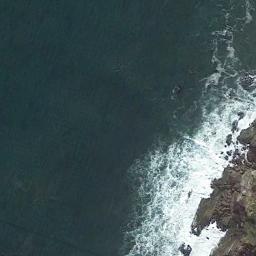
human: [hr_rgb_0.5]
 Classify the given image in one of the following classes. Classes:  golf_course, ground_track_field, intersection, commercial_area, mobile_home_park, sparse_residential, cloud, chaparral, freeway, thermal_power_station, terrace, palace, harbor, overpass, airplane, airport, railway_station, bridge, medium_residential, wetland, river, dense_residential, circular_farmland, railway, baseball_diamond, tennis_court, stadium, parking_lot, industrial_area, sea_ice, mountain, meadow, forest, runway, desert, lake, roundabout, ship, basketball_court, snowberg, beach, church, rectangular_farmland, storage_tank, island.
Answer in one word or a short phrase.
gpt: beach